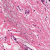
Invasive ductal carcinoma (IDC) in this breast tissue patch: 0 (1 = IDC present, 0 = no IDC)